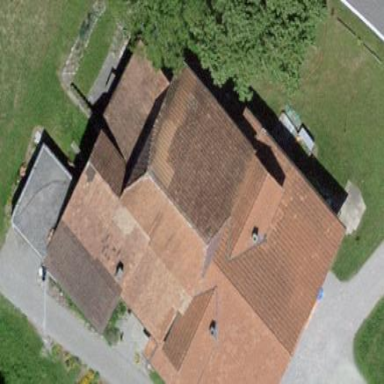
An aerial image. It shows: Farm building.